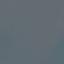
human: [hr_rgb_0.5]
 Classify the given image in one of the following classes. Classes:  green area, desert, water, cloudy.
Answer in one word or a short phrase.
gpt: water